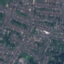
Label: Residential